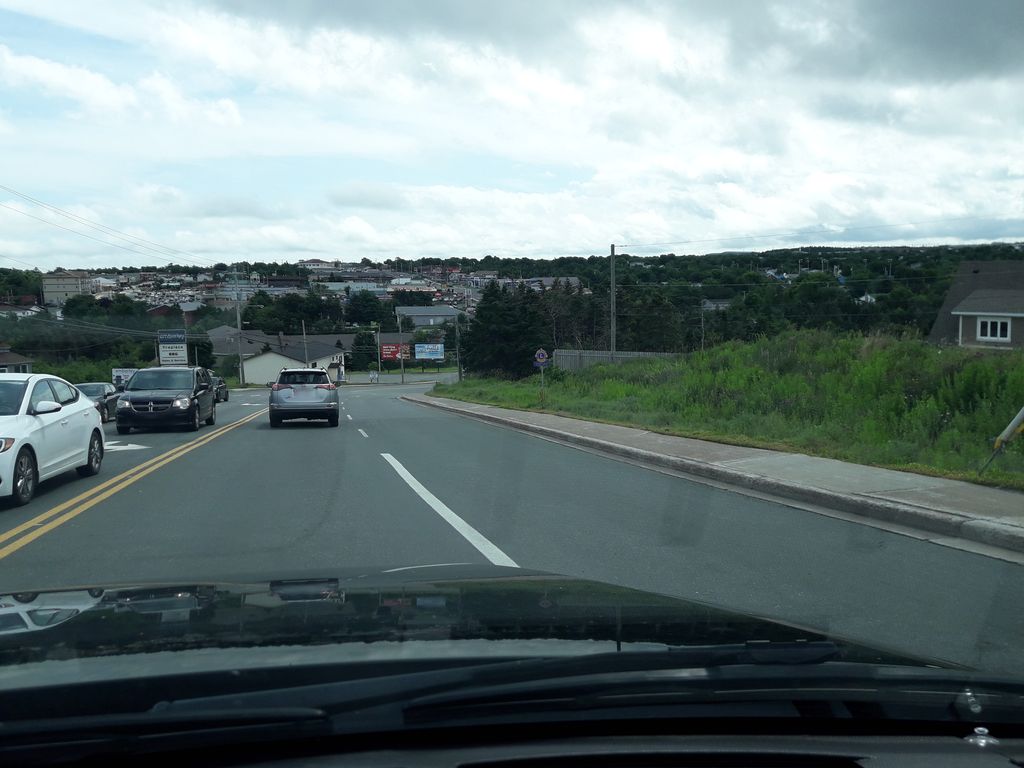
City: st_johns